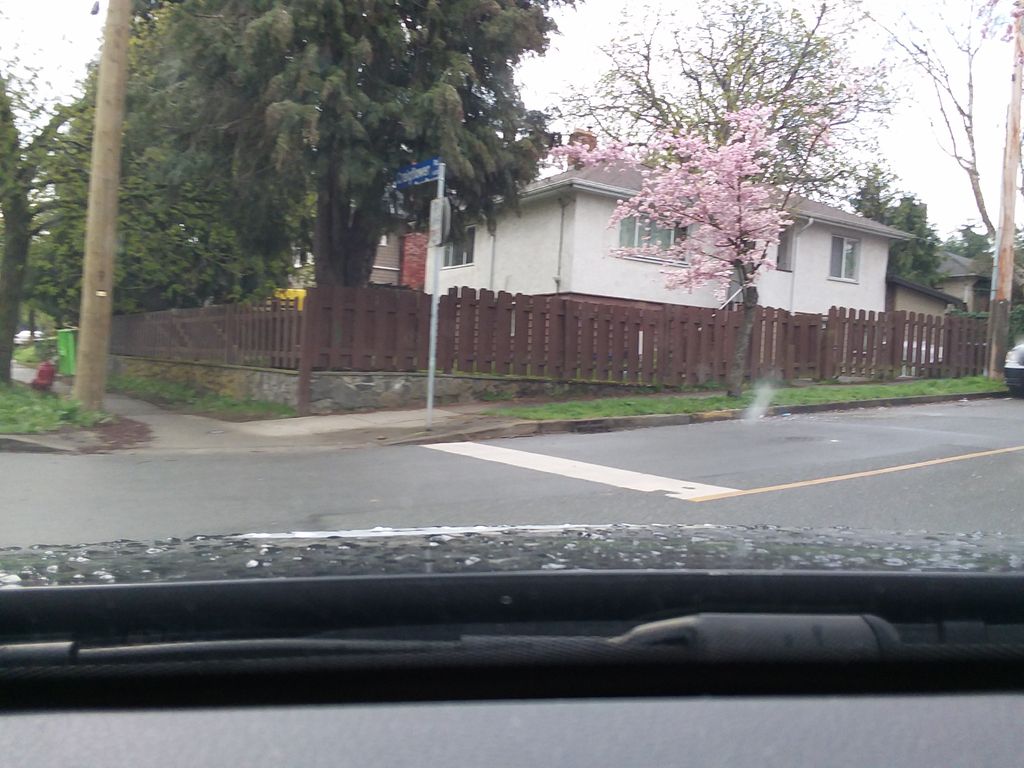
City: victoria